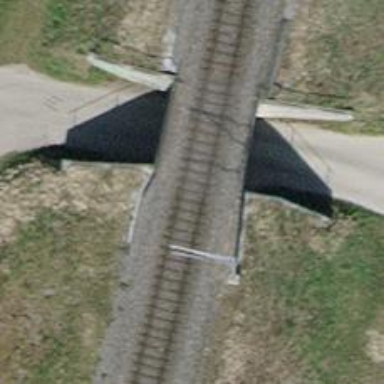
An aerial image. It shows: Railway bridge with electrified tracks and single contact line.